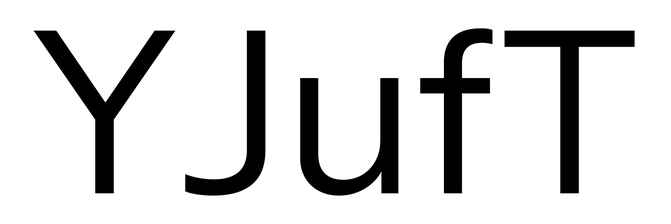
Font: InstrumentSans_Regular